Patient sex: F
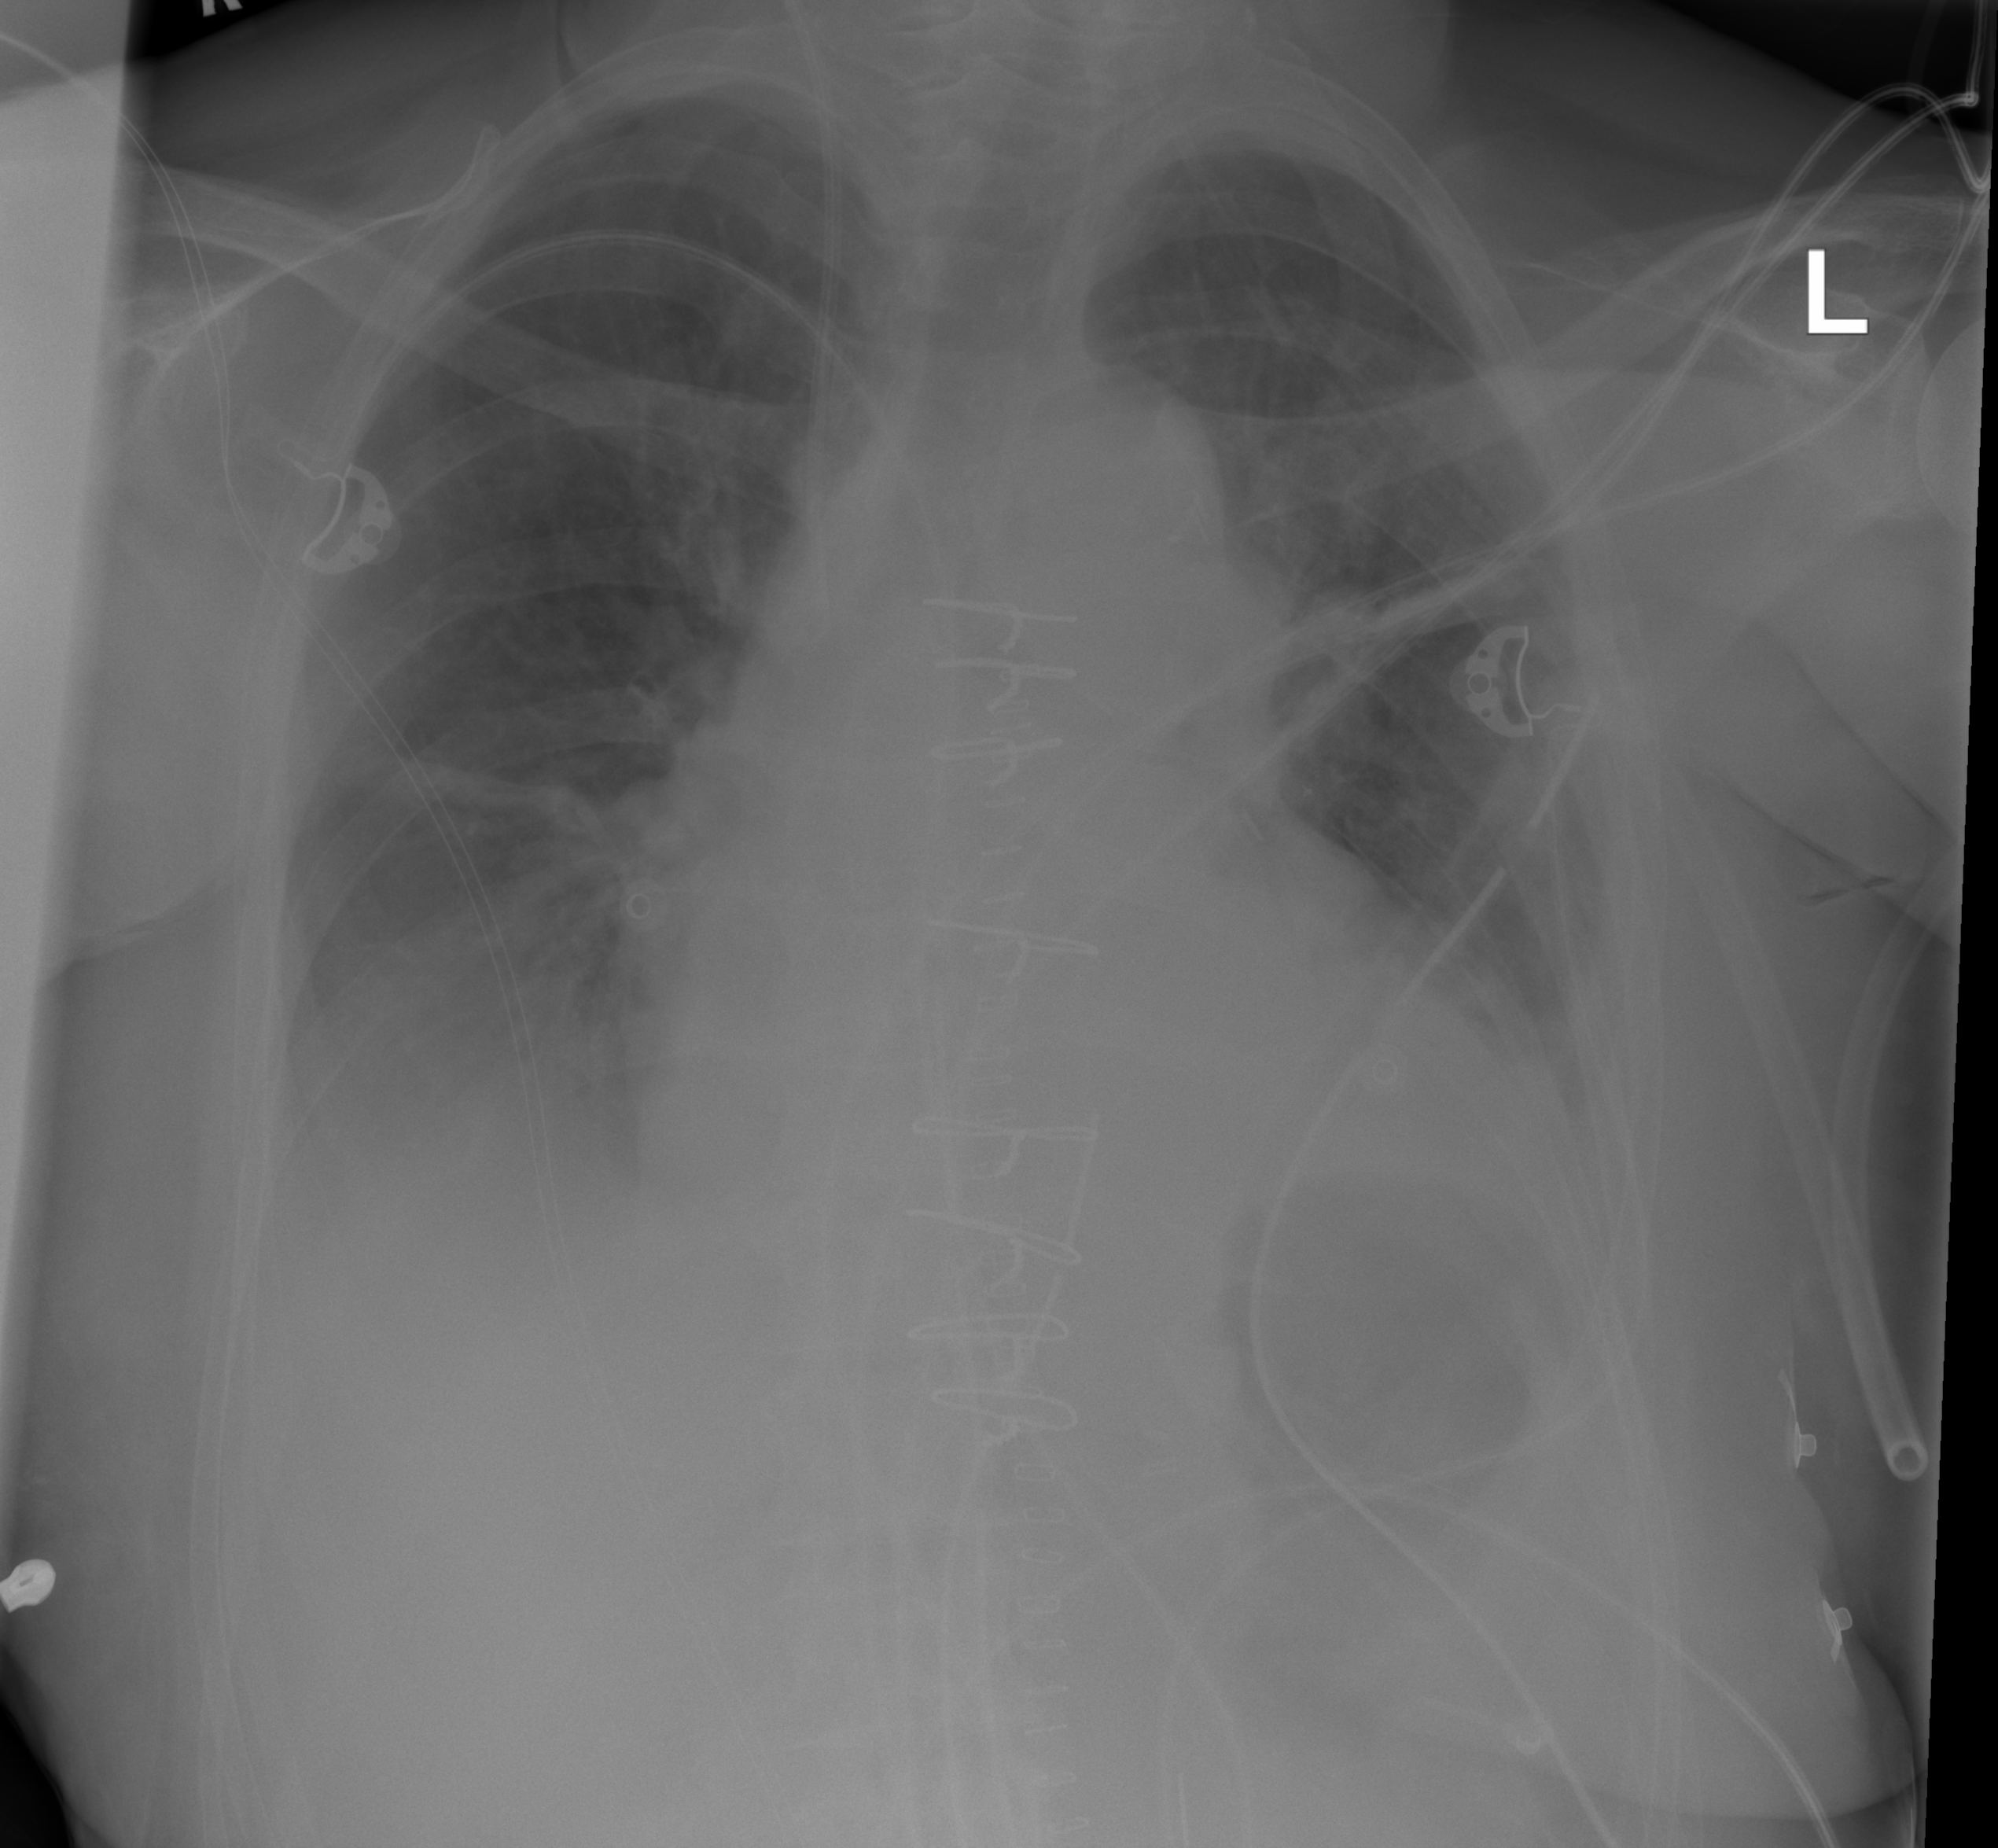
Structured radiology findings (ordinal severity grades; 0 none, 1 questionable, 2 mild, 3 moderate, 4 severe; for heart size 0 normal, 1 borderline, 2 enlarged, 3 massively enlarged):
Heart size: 2
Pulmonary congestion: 2
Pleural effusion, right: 2
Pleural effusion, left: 2
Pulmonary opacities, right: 0
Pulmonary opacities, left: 0
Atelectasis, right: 2
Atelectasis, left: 2